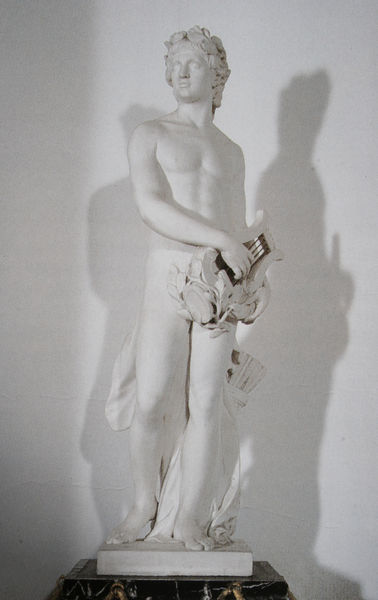
Titel: Der Gott Apollon
Künstler: Pierre François Lejeune
Standort: Schloss Ludwigsburg
Institution: Bildergalerie
Schlagwörter: akt, blätter, gott, hand, kopf, körper, laub, mann, nackt, schatten, weiß, brust, haar, licht, marmor, mund, nase, schwarz, blick, tuch, jung, wand, arm, arme, augen, gesicht, sockel, stehen, hände, instrument, schlank, figur, gewand, gold, haare, stoff, musik, musiker, locken, schön, skulptur, statue, beine, füsse, muskeln, büste, musikinstrument, bauch, kontrapost, plastik, rodin, junge, oberkörper, foto, antike, ideal, denkmal, kranz, lorbeer, lorbeerkranz, kopie, jüngling, antik, griechisch, pan, laute, apoll, hermes, gips, harfe, spielbein, standbein, lyra, david, leier, grieche, köcher, pfeil, sieger, lenden, pfeile, apollo, römisch, klassisch, proportionen, gewinn, abguss, polo, satue, orpheus, odilon, epheb, ephebos, gipsabguss, gewinner, apoll von belvedere, griechisches original, muskelspiel, flüte, lobeerblatt, marmao, griechischrömisch lorbeer